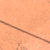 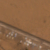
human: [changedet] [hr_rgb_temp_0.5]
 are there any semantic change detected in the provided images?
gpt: The area below the street was urbanized.